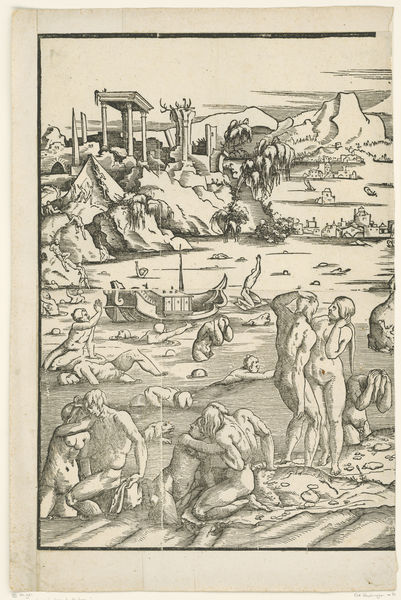
Titel: De zondvloed
Künstler: Niccolò Boldrini
Standort: Amsterdam
Institution: Rijksmuseum
Schlagwörter: men, women, print, fighting, griechenland, nude, nudes, boat, shore, ruins, etching, illustration, couple, shipwreck, wreck, fluss, schiff, book, lithograph, shrubs, landschaft, stones, page, stich, comic, buch, sculptures, swimming, kupferstich, destruction, nymphe, radierung, flood, seite, noah, wesen, wreak